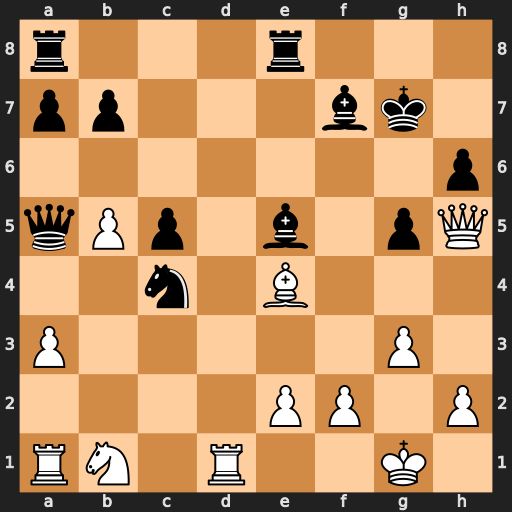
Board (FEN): r3r3/pp3bk1/7p/qPp1b1pQ/2n1B3/P5P1/4PP1P/RN1R2K1
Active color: w
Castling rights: -
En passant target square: -
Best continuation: Rd7 Re7 Rxe7